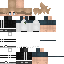
A male human skin with medium skin, wearing brown long hair dressed in a blue tshirt and black pants, featuring a closed mouth.